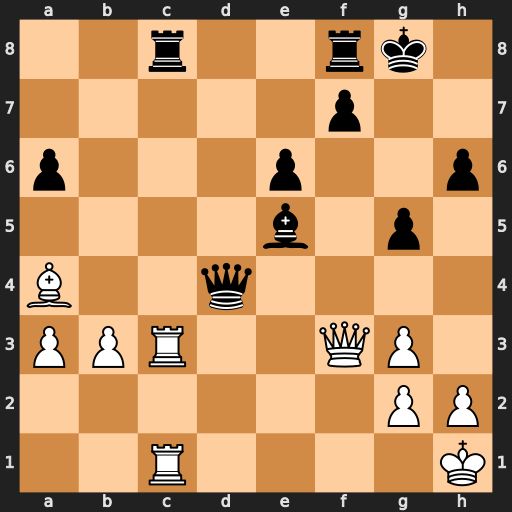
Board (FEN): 2r2rk1/5p2/p3p2p/4b1p1/B2q4/PPR2QP1/6PP/2R4K
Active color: w
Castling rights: -
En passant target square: -
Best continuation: Rxc8 Rxc8 Rxc8+